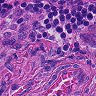
Metastatic tissue present: yes